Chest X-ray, PA view. Patient: 46 years old, sex M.
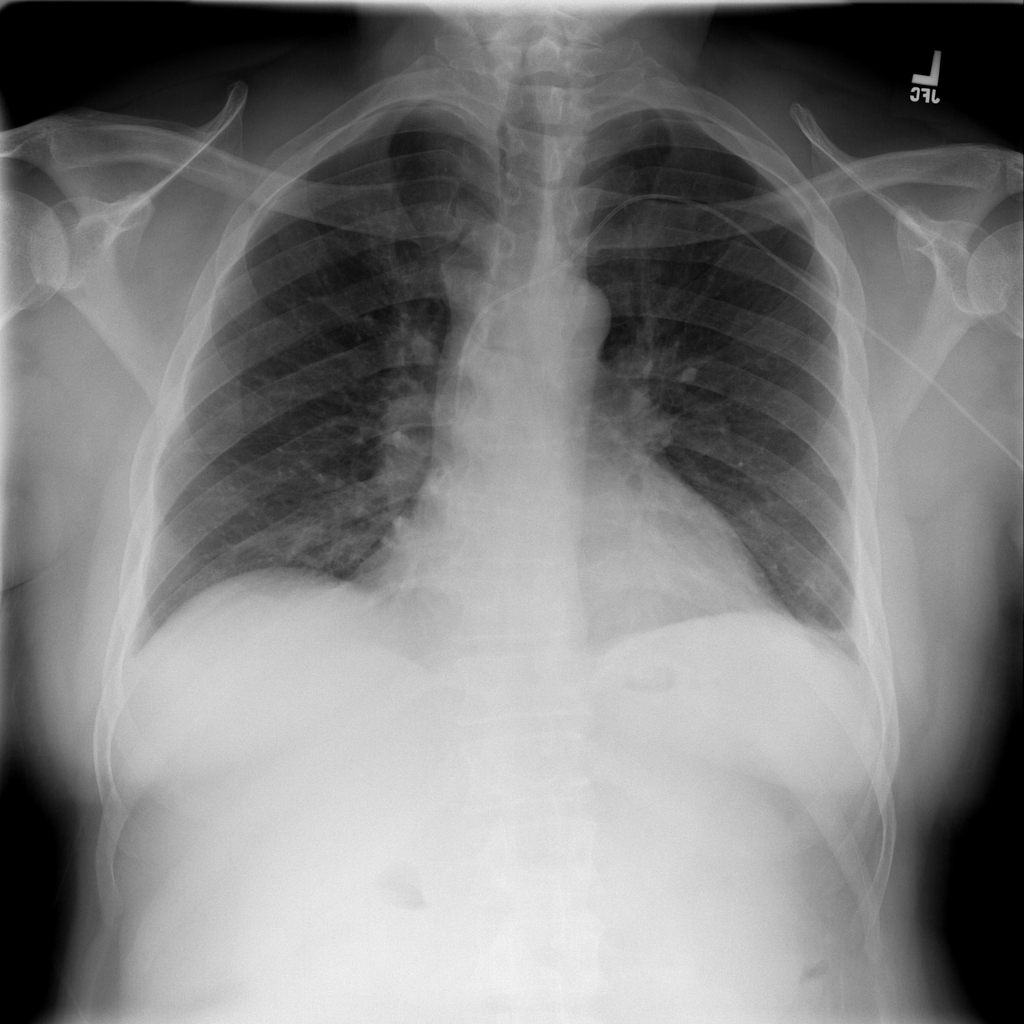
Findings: Atelectasis